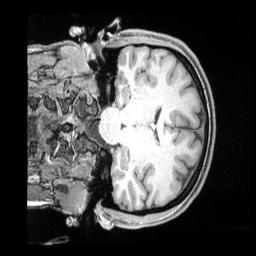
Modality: T1w
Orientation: coronal
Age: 38
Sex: female
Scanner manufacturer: siemens
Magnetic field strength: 3 T
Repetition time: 2 s
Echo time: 0.00211 s